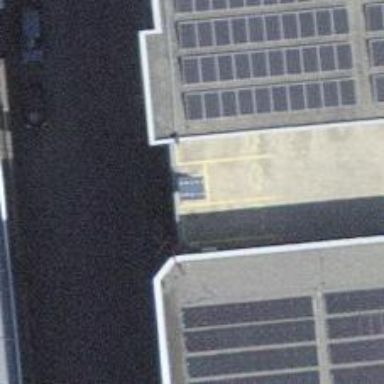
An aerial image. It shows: Charging station.